Question: I am trying to create an Android project from command line. To do this, I am following tutorials from <URL>. In the tutorial, I am told to execute the following command to see the list of all installed platforms on my system,
'''
tools/android list targets
'''
So I nevigated to the tools folder, inside my Android SDK installation, and tried to execute the 'android' file, but it gives me the following error 'android: command not found'. But if I list all files in that directory I see that the file exists. This looks bizarre to me.
What am I doing wrong?
I am attaching a screenshot for clarification,

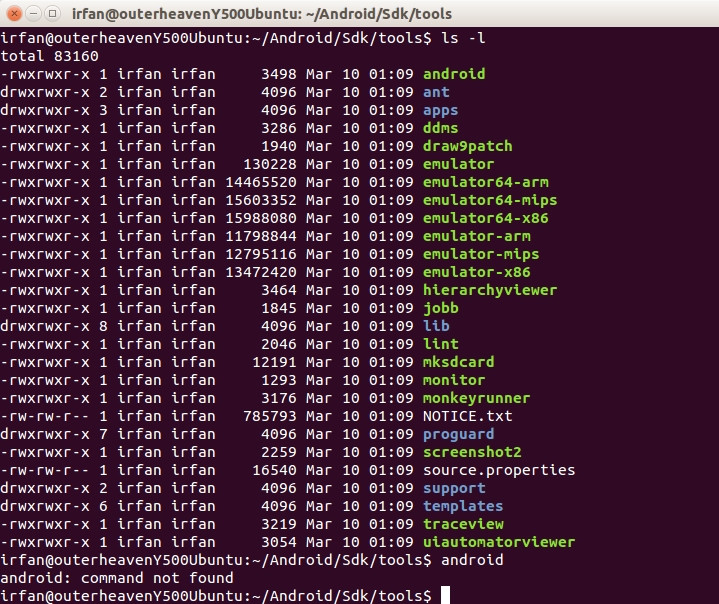
Answer: Use './android' syntax or add this directory to 'PATH' environment variable.